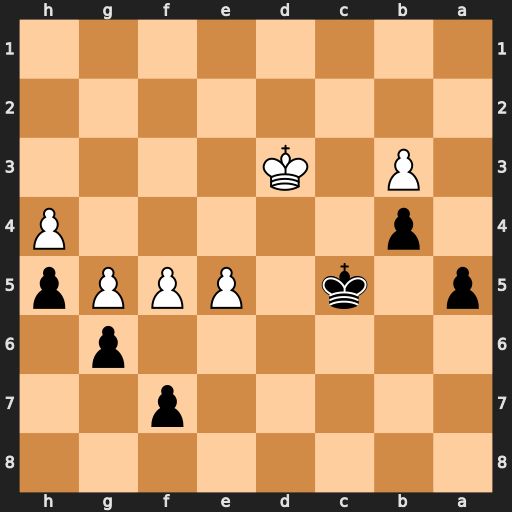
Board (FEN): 8/5p2/6p1/p1k1PPPp/1p5P/1P1K4/8/8
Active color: b
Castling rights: -
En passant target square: -
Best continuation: gxf5 e6 Kd6 exf7 Ke7